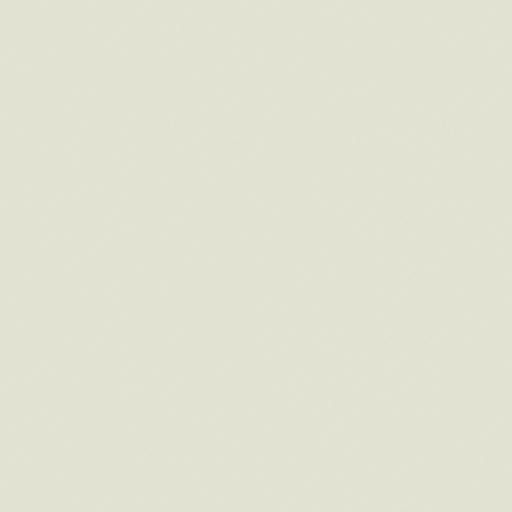
Tags: leather light perforated smooth white